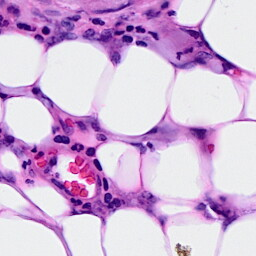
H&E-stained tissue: Breast